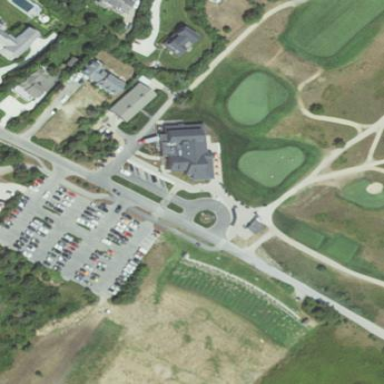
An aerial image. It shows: Parking area for golf course.